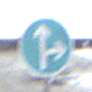
Verkehrszeichen: VorgeschriebeneFahrtrichtungGeradeausOderRechts
Umgebung: Outdoor, Suburban
Tageszeit: Midday
Wetter: Overcast
Licht: Natural
Jahreszeit: NotSpecified
Kontrast: LowContrast